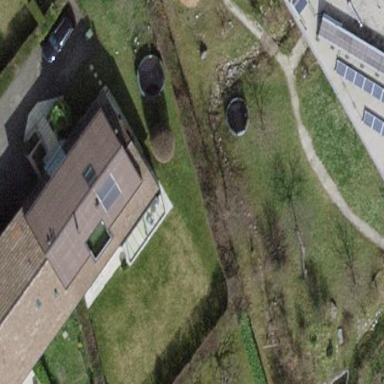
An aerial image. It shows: Garden enclosed by fence.